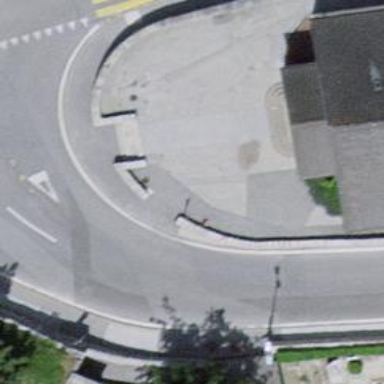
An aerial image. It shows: Road with steps.